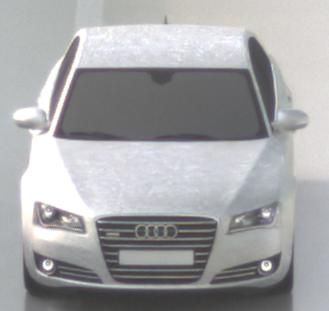
Make: Audi
Model: A8 D4
Model produced from: 2009
Model produced until: 2017
Doors: 4
Color: white
Road condition: wet road
Daytime: morning or afternoon
Contrast: low contrast